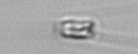
Label: Chaetoceros_throndsenii